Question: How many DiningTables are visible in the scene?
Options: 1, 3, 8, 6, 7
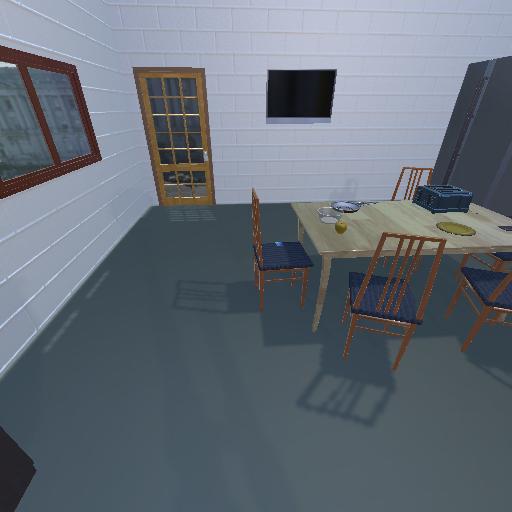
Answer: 1